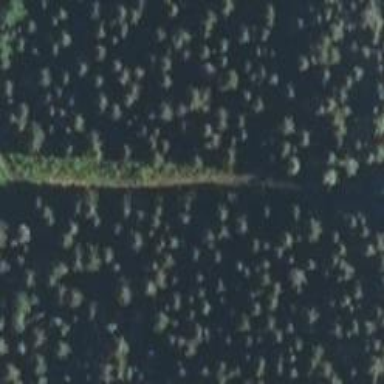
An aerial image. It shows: Path.